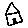
Label: house